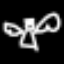
Label: angel